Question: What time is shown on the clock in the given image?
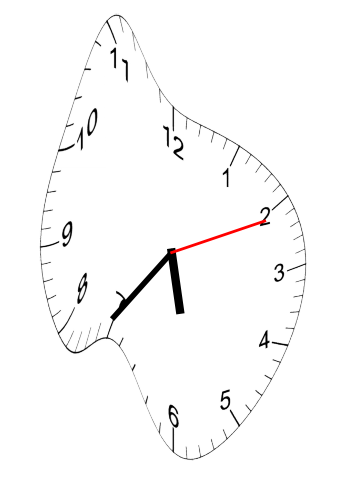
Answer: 05:36:11